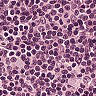
Metastatic tissue present: no